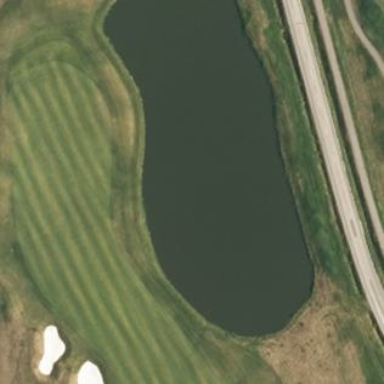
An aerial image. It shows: Water hazard in golf course. The hazard is natural water feature.